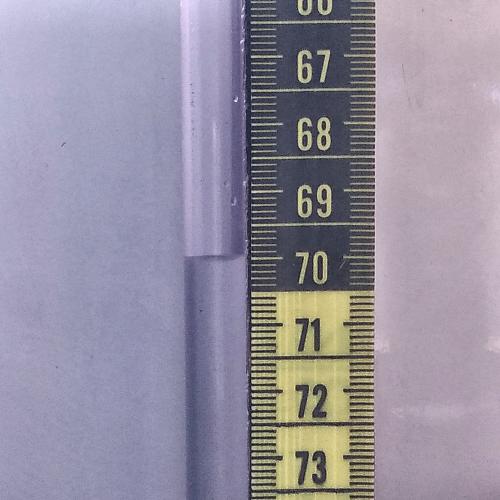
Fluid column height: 70.0 cm